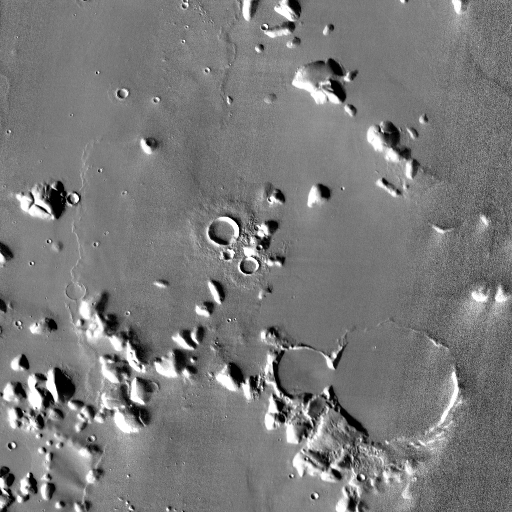
Crater classes present: Background, Other, Layered, Buried, Secondary